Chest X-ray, PA view. Patient: 31 years old, sex F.
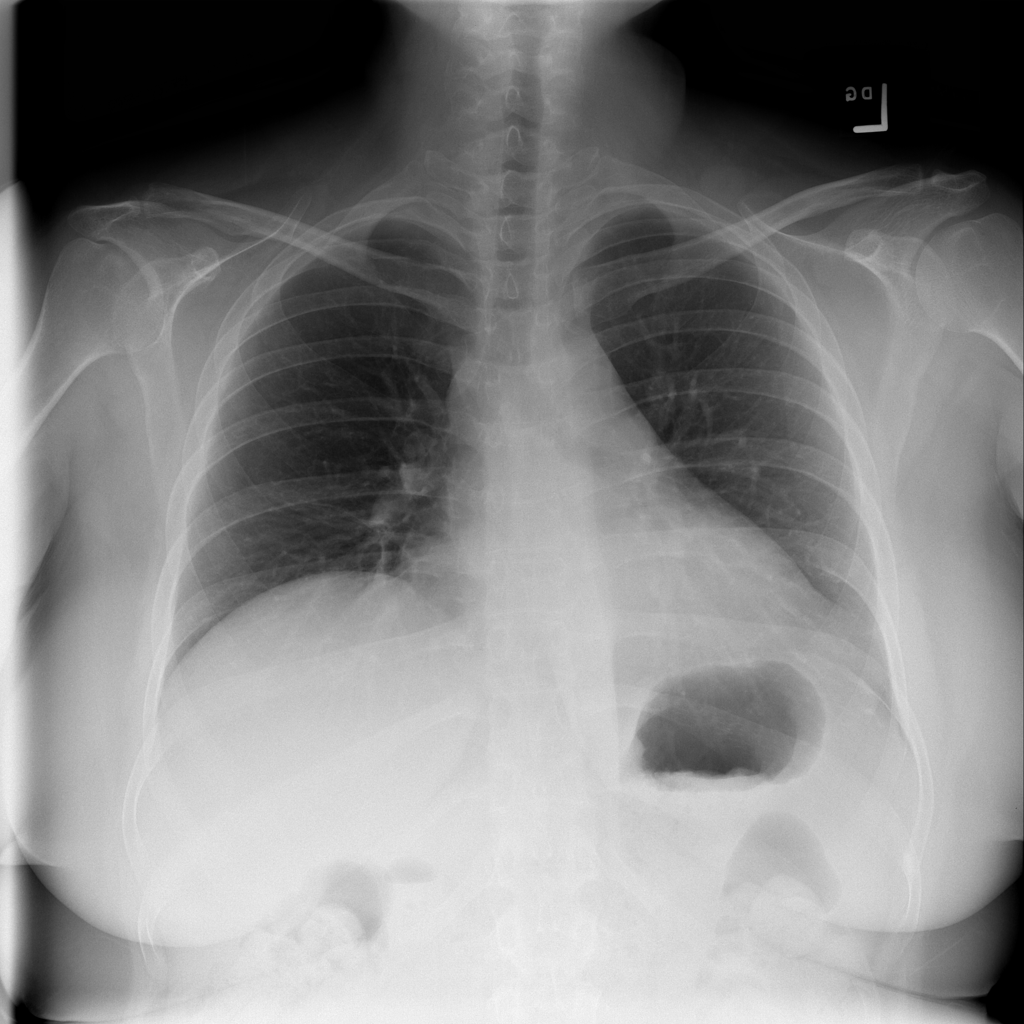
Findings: No Finding